Question: I don't understand <URL>:
'''
thufir@doge:~$
thufir@doge:~$ java -classpath .:NetBeansProjects/HelloClient/dist/HelloClient.jar:apache-openejb-4.7.1/lib/openejb-client-4.7.1.jar org.acme.HelloClient
Exception in thread "main" java.lang.NoClassDefFoundError: javax/ejb/EJBHome
'''
The missing class, <URL> for the project:

Yet doesn't show up in the manifest. How do I either force NetBeans to add the JAR to the classpath (if that's the solution), or, include the JAR in the classpath during execution?
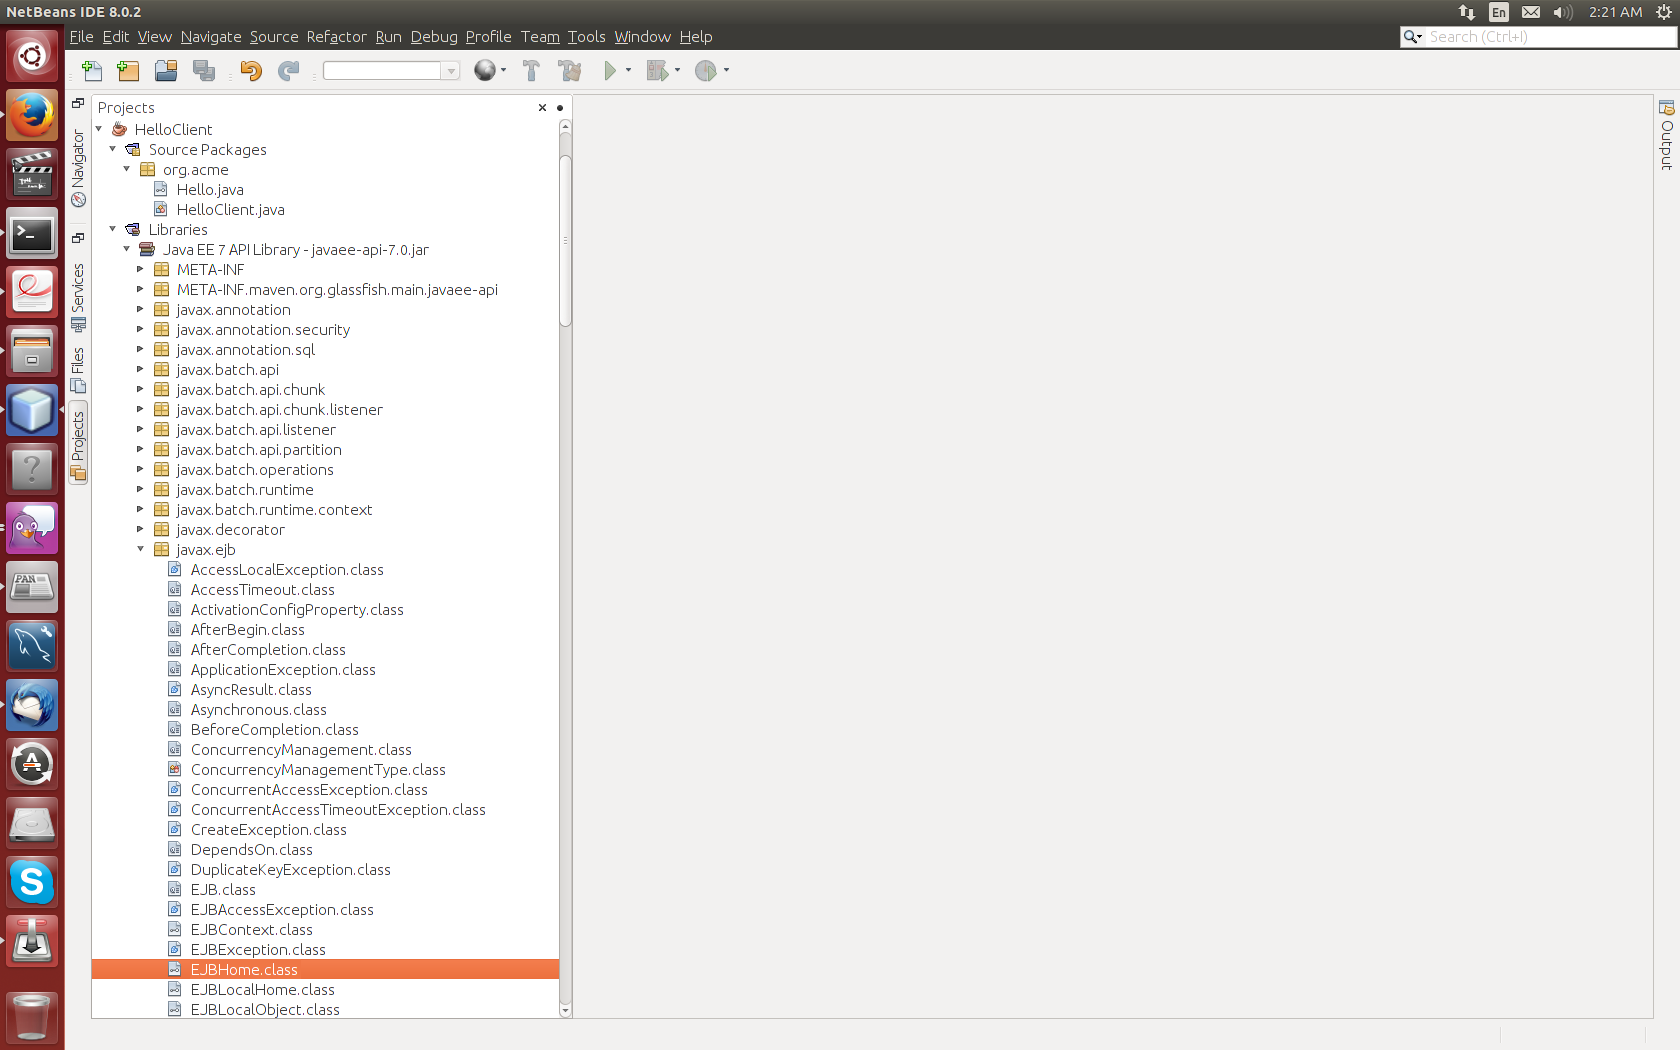
Answer: 'NoClassDefFoundError' means that the class was present at compile time, but is not present at run time.
So probably your deploy has'nt that class.